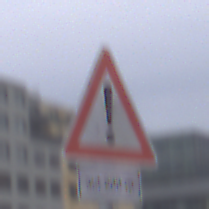
Verkehrszeichen: Gefahrenstelle
Zusatzzeichen unten: LaengeEinerStrecke5
Umgebung: Outdoor, Urban
Tageszeit: Midday
Wetter: Overcast
Licht: Natural
Jahreszeit: NotSpecified
Kontrast: LowContrast